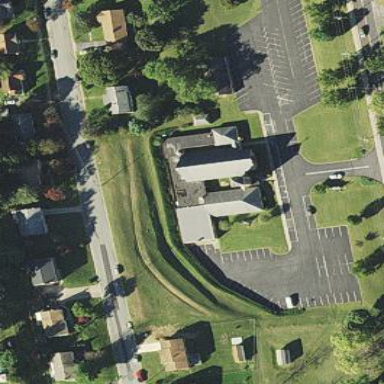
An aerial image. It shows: Building serving as place of worship.